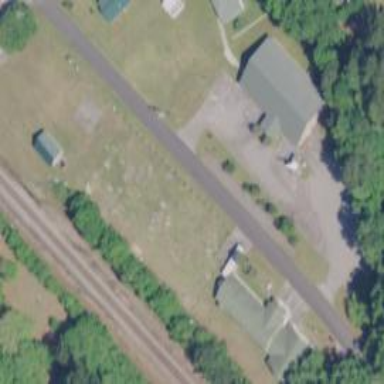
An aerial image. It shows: Graveyard.